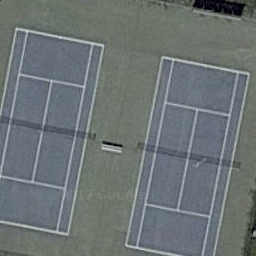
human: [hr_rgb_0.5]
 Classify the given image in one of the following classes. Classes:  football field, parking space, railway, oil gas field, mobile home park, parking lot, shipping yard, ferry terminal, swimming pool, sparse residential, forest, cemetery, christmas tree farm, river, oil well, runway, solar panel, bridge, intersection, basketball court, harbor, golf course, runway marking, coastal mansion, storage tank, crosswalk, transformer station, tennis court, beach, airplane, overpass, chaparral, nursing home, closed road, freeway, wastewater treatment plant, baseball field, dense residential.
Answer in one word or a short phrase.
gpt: tennis court